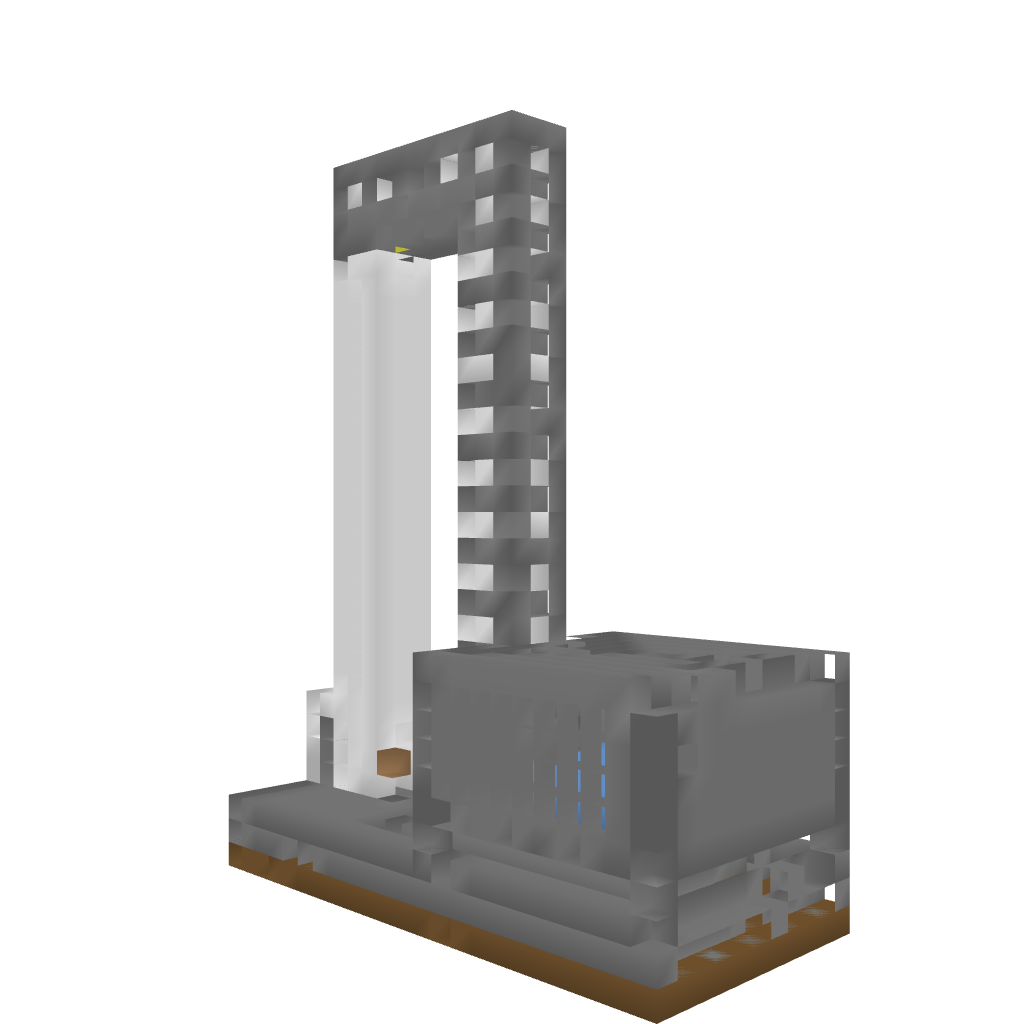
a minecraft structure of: Monsters/XP Trap bad low quality